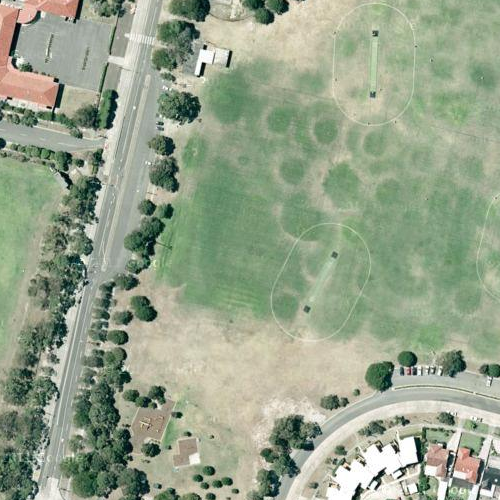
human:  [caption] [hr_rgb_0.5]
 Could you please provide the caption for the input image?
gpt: A meadow with scattered bushes and big bunkers .

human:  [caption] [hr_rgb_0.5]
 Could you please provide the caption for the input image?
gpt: Some scattered bushes and big bunkers on the meadow with some buildings beside .

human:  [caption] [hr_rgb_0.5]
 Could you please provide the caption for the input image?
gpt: A meadow with scattered bushes and big bunkers while some houses beside .

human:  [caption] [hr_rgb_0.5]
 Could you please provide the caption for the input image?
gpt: There are some scattered bushes and big bunkers on the meadow .

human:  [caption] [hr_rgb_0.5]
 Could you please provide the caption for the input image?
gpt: This is a big meadow with scattered bushes and big bunkers on it .